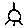
Label: sun